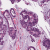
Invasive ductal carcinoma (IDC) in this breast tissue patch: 1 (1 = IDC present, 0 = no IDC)